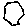
Label: hexagon